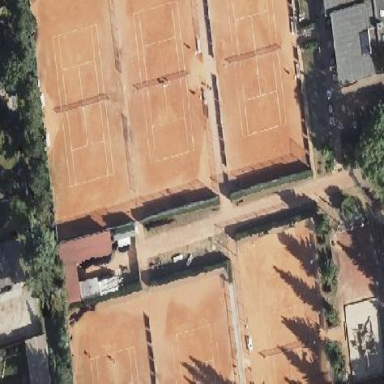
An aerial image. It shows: Clay tennis court on pitch.